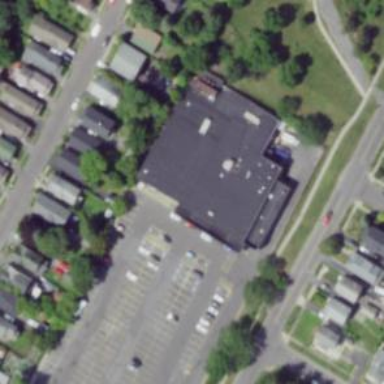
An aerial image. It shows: Pharmacy providing healthcare services.